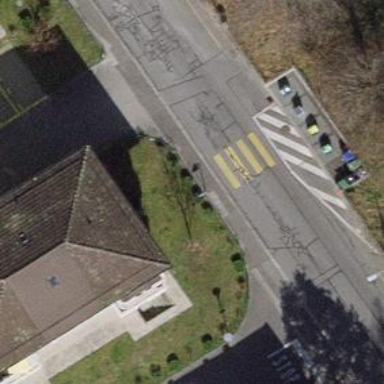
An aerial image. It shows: Marked road crossing.